Interaction volume radius: 10 \u00c5
Interaction volume height: 10 \u00c5
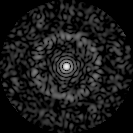
Disorder parameter: 0.8565